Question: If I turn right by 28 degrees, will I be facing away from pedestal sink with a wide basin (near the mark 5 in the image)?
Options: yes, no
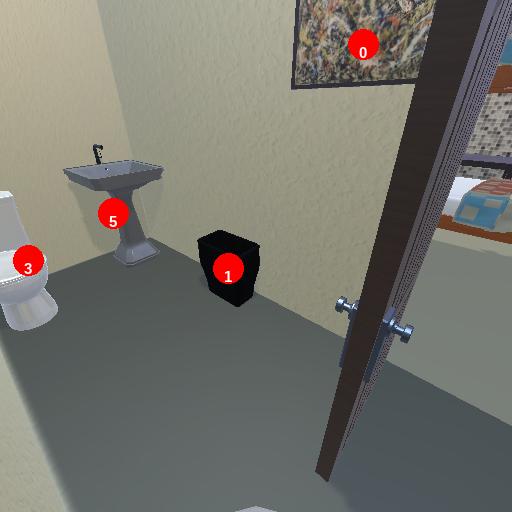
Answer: yes